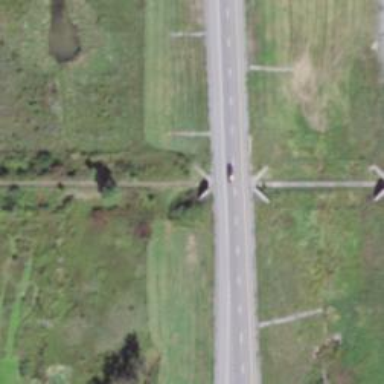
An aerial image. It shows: Bridge over motorway.